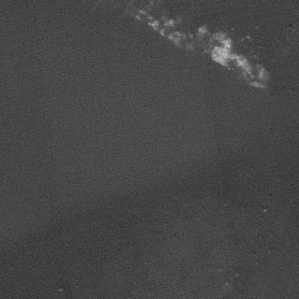
Label: frost